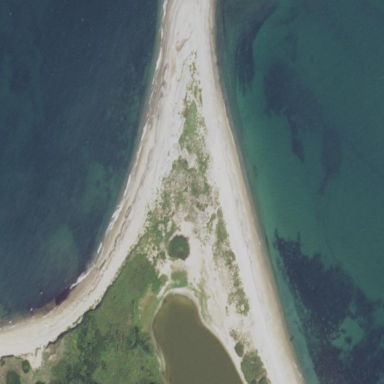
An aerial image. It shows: Beautiful beach with natural surroundings.